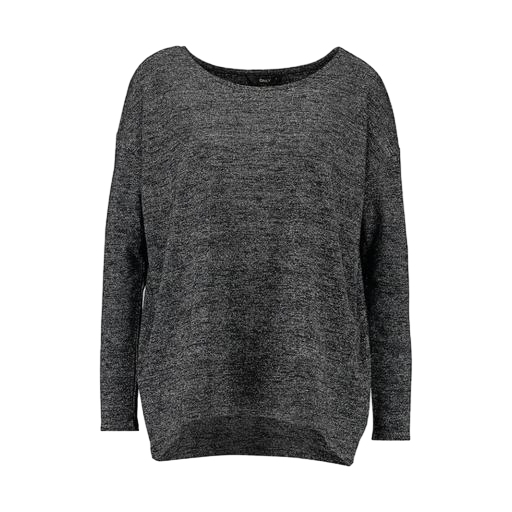
longer-sleeved and dark grey, gray izabel london, casual and long sleeves, white background